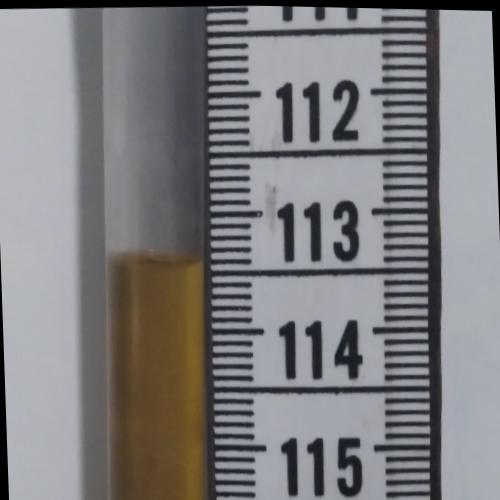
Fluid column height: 113.4 cm